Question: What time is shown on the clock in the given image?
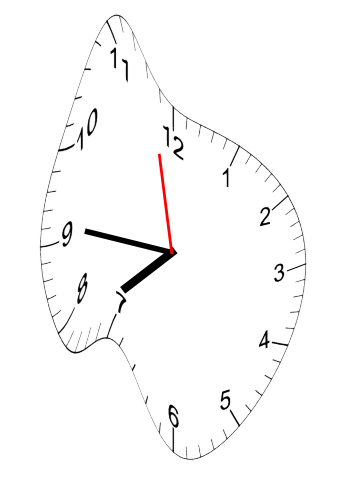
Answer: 07:45:58